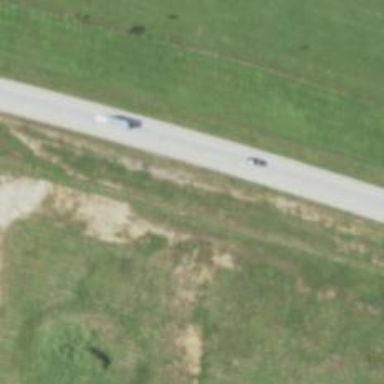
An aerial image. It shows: Abandoned road.